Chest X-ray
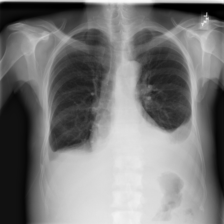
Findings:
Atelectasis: negative
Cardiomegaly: negative
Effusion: negative
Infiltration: negative
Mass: negative
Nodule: negative
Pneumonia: negative
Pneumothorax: negative
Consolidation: negative
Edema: negative
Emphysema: negative
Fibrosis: negative
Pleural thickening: negative
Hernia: negative